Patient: sex M, age 19
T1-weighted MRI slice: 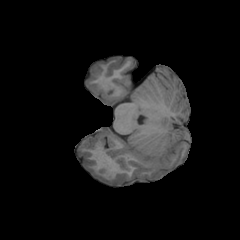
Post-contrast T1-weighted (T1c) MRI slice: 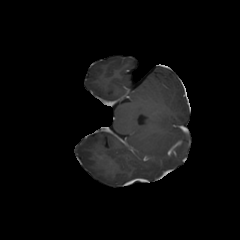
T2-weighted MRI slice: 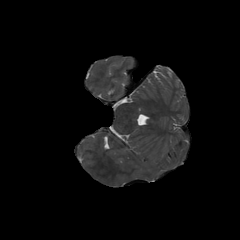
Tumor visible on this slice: no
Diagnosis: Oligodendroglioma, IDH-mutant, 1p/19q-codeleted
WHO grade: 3